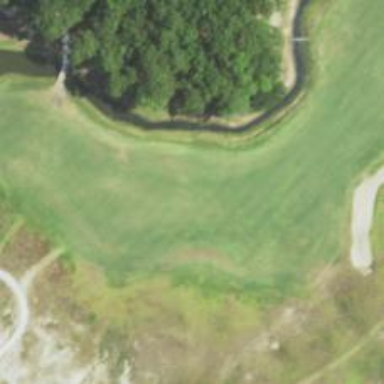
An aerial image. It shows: Golf hole.